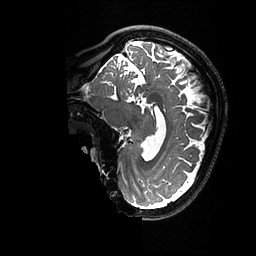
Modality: T2w
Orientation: sagittal
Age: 55
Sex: female
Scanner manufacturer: ge
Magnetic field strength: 3 T
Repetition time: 3.202 s
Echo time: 0.06683 s